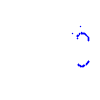
Particle: proton